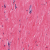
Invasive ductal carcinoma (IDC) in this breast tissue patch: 0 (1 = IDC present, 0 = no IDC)